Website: crate-barrel
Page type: billing-address
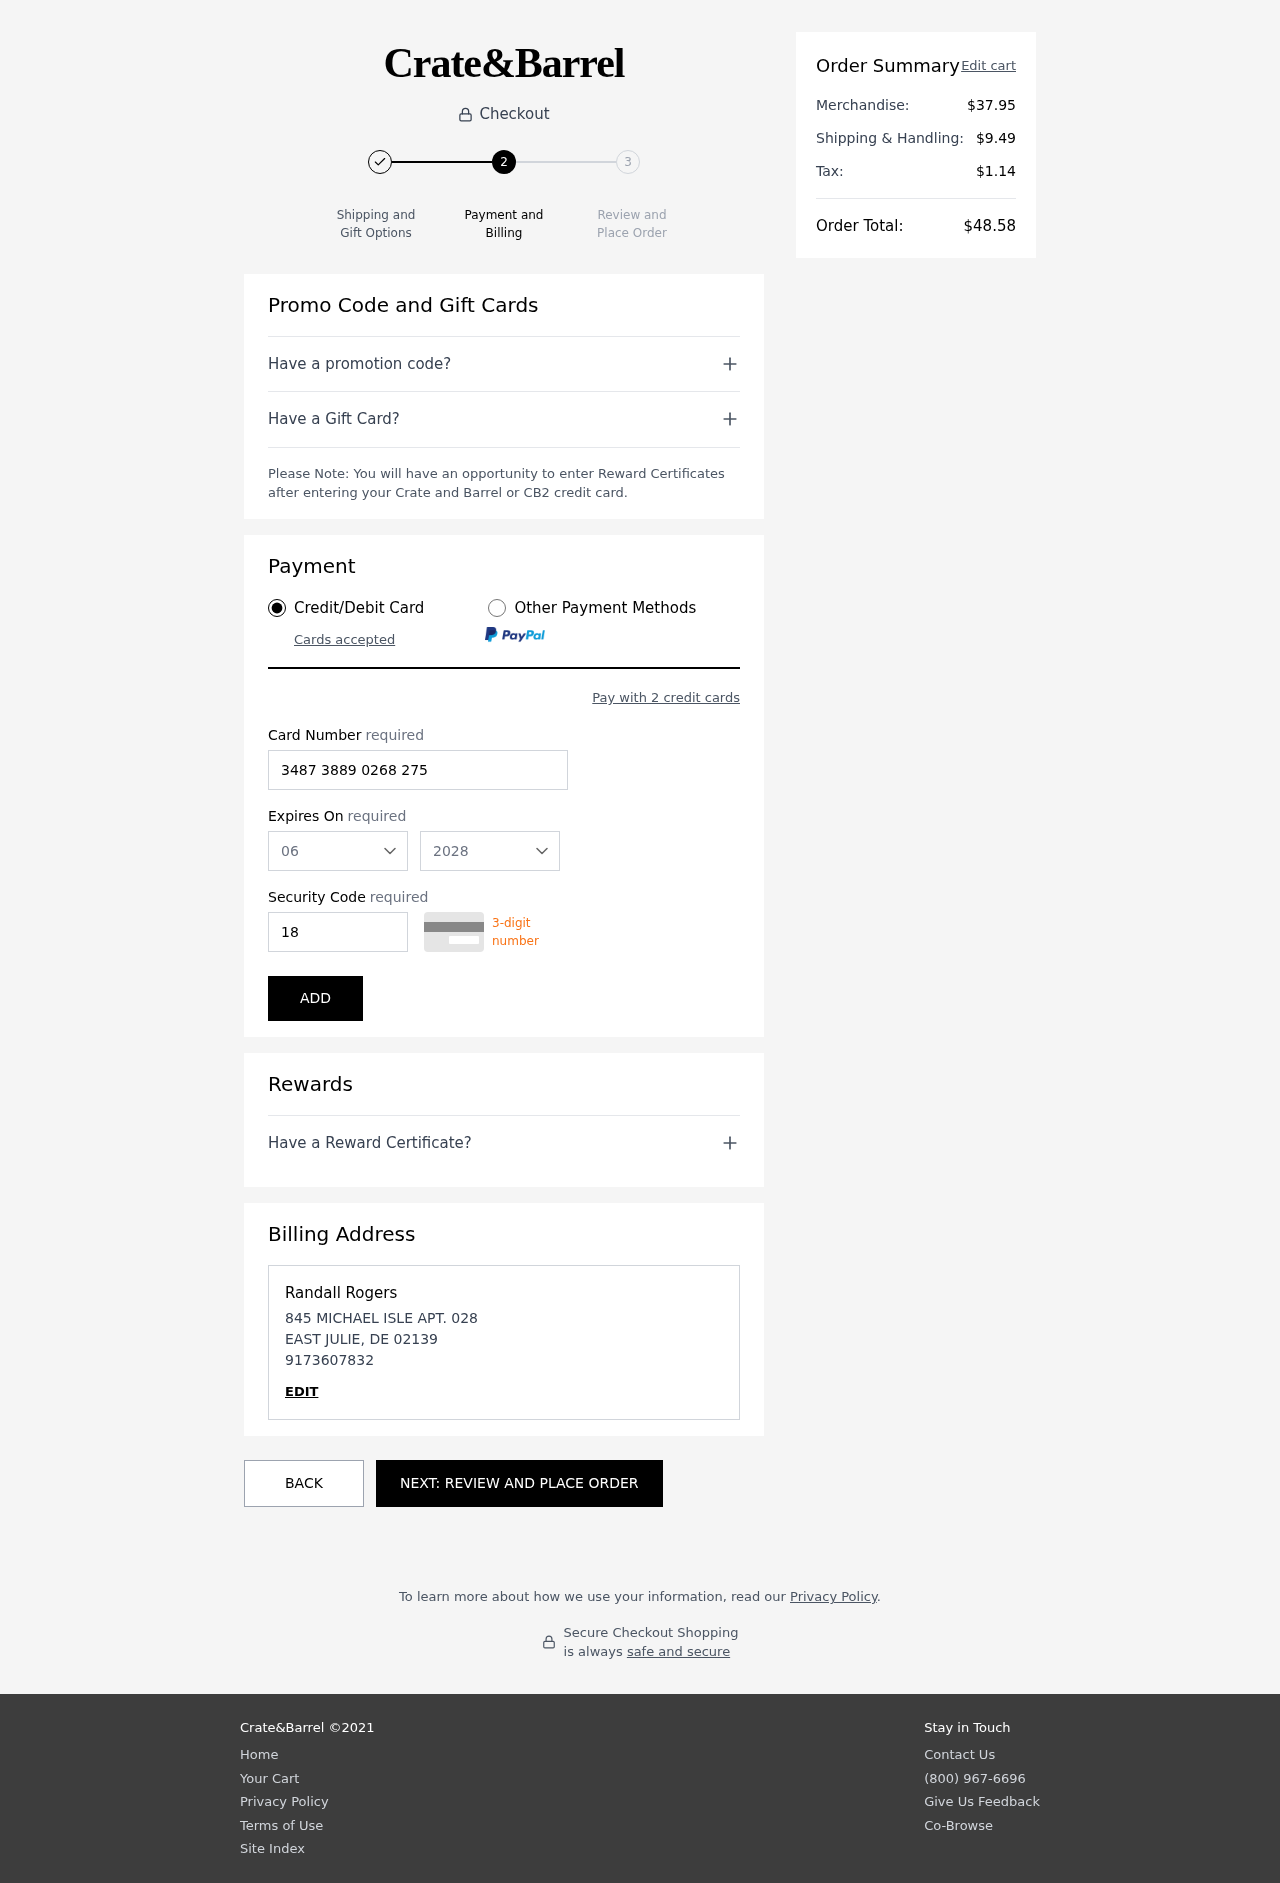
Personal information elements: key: PII_CARD_CVV
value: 1818
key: PII_CARD_EXPIRY_MONTH
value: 06
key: PII_CARD_EXPIRY_YEAR
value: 28
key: PII_CARD_NUMBER
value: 3487 3889 0268 275
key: PII_CITY
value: EAST JULIE
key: PII_FULLNAME
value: Randall Rogers
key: PII_PHONE
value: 9173607832
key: PII_POSTCODE
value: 02139
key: PII_STATE_ABBR
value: DE
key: PII_STREET
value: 845 MICHAEL ISLE APT. 028
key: PII_FIRSTNAME
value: Randall
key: PII_LASTNAME
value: Rogers
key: PII_PHONE_LINE
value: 7832
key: PII_PHONE_SUFFIX
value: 7832
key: PII_POSTCODE_FULL
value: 02139
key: PII_PHONE2
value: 9173607832
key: PII_PHONE3
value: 9173607832
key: PII_FULLNAME2
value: Randall Rogers
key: PII_FULLNAME3
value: Randall Rogers
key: PII_FIRSTNAME2
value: Randall
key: PII_FIRSTNAME3
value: Randall
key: PII_LASTNAME2
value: Rogers
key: PII_LASTNAME3
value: Rogers
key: PII_FIRSTNAME_DERIVED
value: Randall
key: PII_LASTNAME_DERIVED
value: Rogers
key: PII_PHONE_NUMERIC
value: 9173607832
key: PII_PHONE_LINE_NUMERIC
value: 7832
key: PII_PHONE_SUFFIX_NUMERIC
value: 7832
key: PII_POSTCODE_NUMERIC
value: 2139
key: PII_PHONE2_NUMERIC
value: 9173607832
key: PII_PHONE3_NUMERIC
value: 9173607832
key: PII_FULLNAME_DERIVED
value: Randall Rogers
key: PII_NAME_FULL_DERIVED
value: Randall Rogers
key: PII_PHONE_DIGITS
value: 9173607832
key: PII_PHONE_LAST4
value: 7832
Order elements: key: ORDER_SUBTOTAL
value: $37.95
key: ORDER_SHIPPING_COST
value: $9.49
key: ORDER_TAX
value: $1.14
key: ORDER_TOTAL
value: $48.58